Field crop: tomato
Growth stage: 1
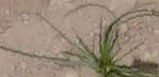
Species: cyperus